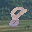
Label: 8